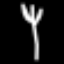
Label: fork